三年级 · 算术
用坚式计算, 带※的要验算。（每题 2 分, 共 8 分)

$85 \times 22=\quad 50 \times 68=\quad 309 \div 3=\quad ※ 718 \div 9=$
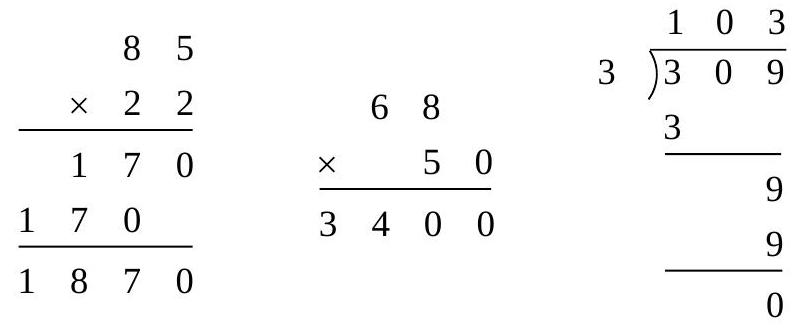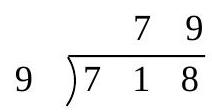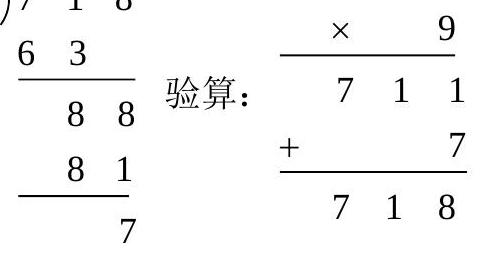
答案: 解$1870 ; 3400 ; 103 ; 79 \ldots . .7$

【分析】两位数乘两位数笔算法则:

1、先用第二个因数的个位去乘第一个因数, 得数的末位与第一个因数的个位对齐;

2、再用第二个因数的十位去乘第一个因数, 得数末位与第二个因数的十位对齐;

3、然后把两次乘的积加起来。

两位数乘整十数的笔算法则:

1、两位数和整十数 0 前面的数对齐;

2、先把 0 前面的数相乘;

3、乘完后看因数的末尾有几个 0 , 就在乘得的积的末尾添几个 0 。

三位数除以一位数笔算法则:

1、先看被除数的最高位上的数字, 如果最高位上的数字比除数大或者和除数一样大, 就被除数的最高位上的数字除以除数, 商写在百位上;

2、如果最高位上的数字比除数小, 就看被除数的前两位, 商写在十位上;

3、除到被除数的哪一位, 商就写在哪一位的上面。

有余数的除法验算方法: 商 $x$ 除数 + 余数 $=$ 被除数

【详解】 $85 \times 22=1870 \quad 50 \times 68=3400 \quad 309 \div 3=103$

$718 \div 9=79 \cdots \cdots .7$